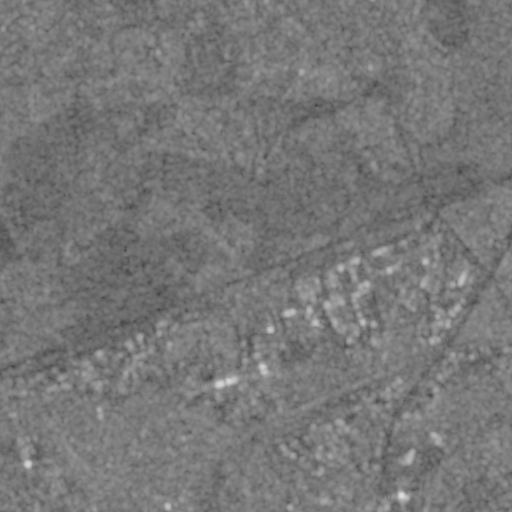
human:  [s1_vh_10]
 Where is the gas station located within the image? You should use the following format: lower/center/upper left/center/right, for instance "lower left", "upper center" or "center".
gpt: The gas station is located in the lower right of the image.
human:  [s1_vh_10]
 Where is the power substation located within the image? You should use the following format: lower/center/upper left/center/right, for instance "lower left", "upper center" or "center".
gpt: The power substation is located in the upper center of the image.
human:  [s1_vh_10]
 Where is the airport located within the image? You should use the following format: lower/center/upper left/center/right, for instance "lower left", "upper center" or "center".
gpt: There is no airport in the image.

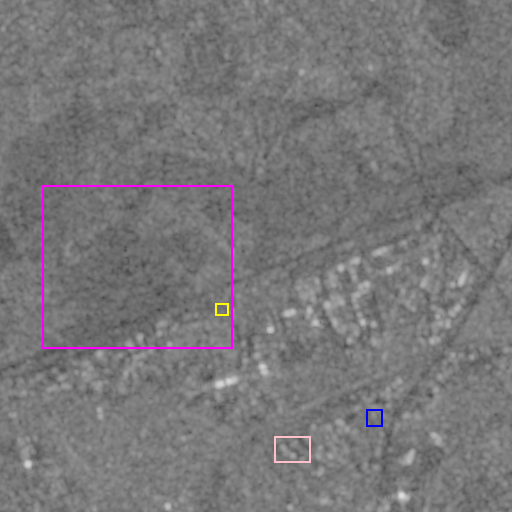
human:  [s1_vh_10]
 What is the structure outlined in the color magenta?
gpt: The structure outlined in magenta is a crop field.
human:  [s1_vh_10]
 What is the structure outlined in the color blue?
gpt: The structure outlined in blue is a gas station.
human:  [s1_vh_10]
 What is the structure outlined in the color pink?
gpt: The structure outlined in pink is a parking lot.
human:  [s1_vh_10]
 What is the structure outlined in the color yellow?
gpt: The structure outlined in yellow is a power substation.
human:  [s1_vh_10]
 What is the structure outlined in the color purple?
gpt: There is no purple outline.